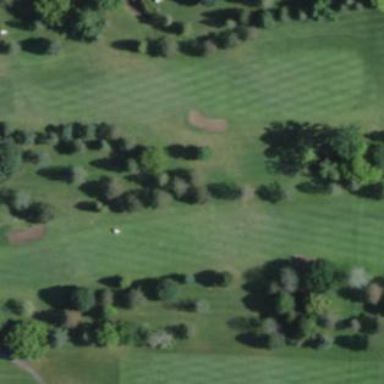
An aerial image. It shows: Golf fairway in the image.